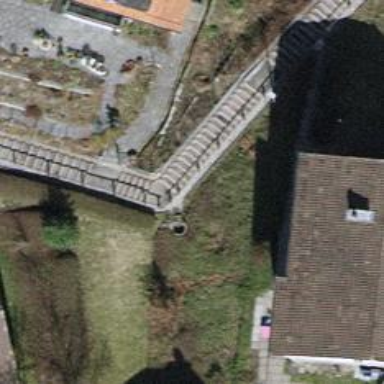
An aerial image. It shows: Road with steps.